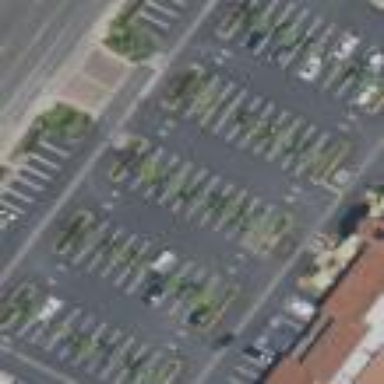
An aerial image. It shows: Marketplace.